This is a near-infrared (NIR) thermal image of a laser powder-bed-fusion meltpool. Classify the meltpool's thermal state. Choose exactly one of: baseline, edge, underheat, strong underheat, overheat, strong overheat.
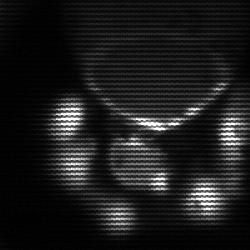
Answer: edge